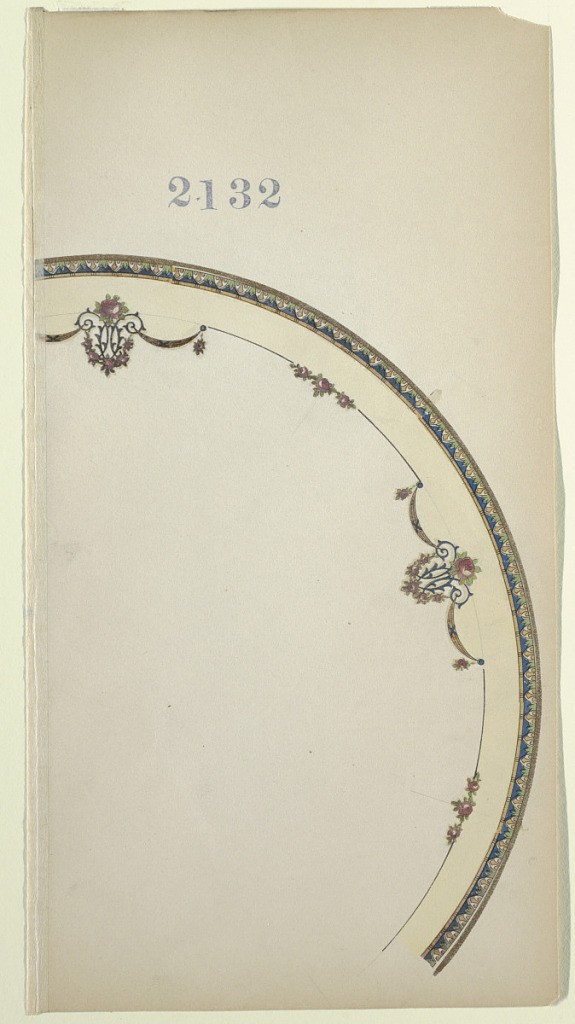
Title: Design for a Plate
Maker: Noritake, Japan and New York, New York, USA
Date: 1880–1910
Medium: Brush and gold gouache, pen and black ink, graphite on cream paper
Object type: Drawing
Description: Design for a plate with blue and gold border, dentils with arabesques and roses on scrolls and small hanging banners.